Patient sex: F
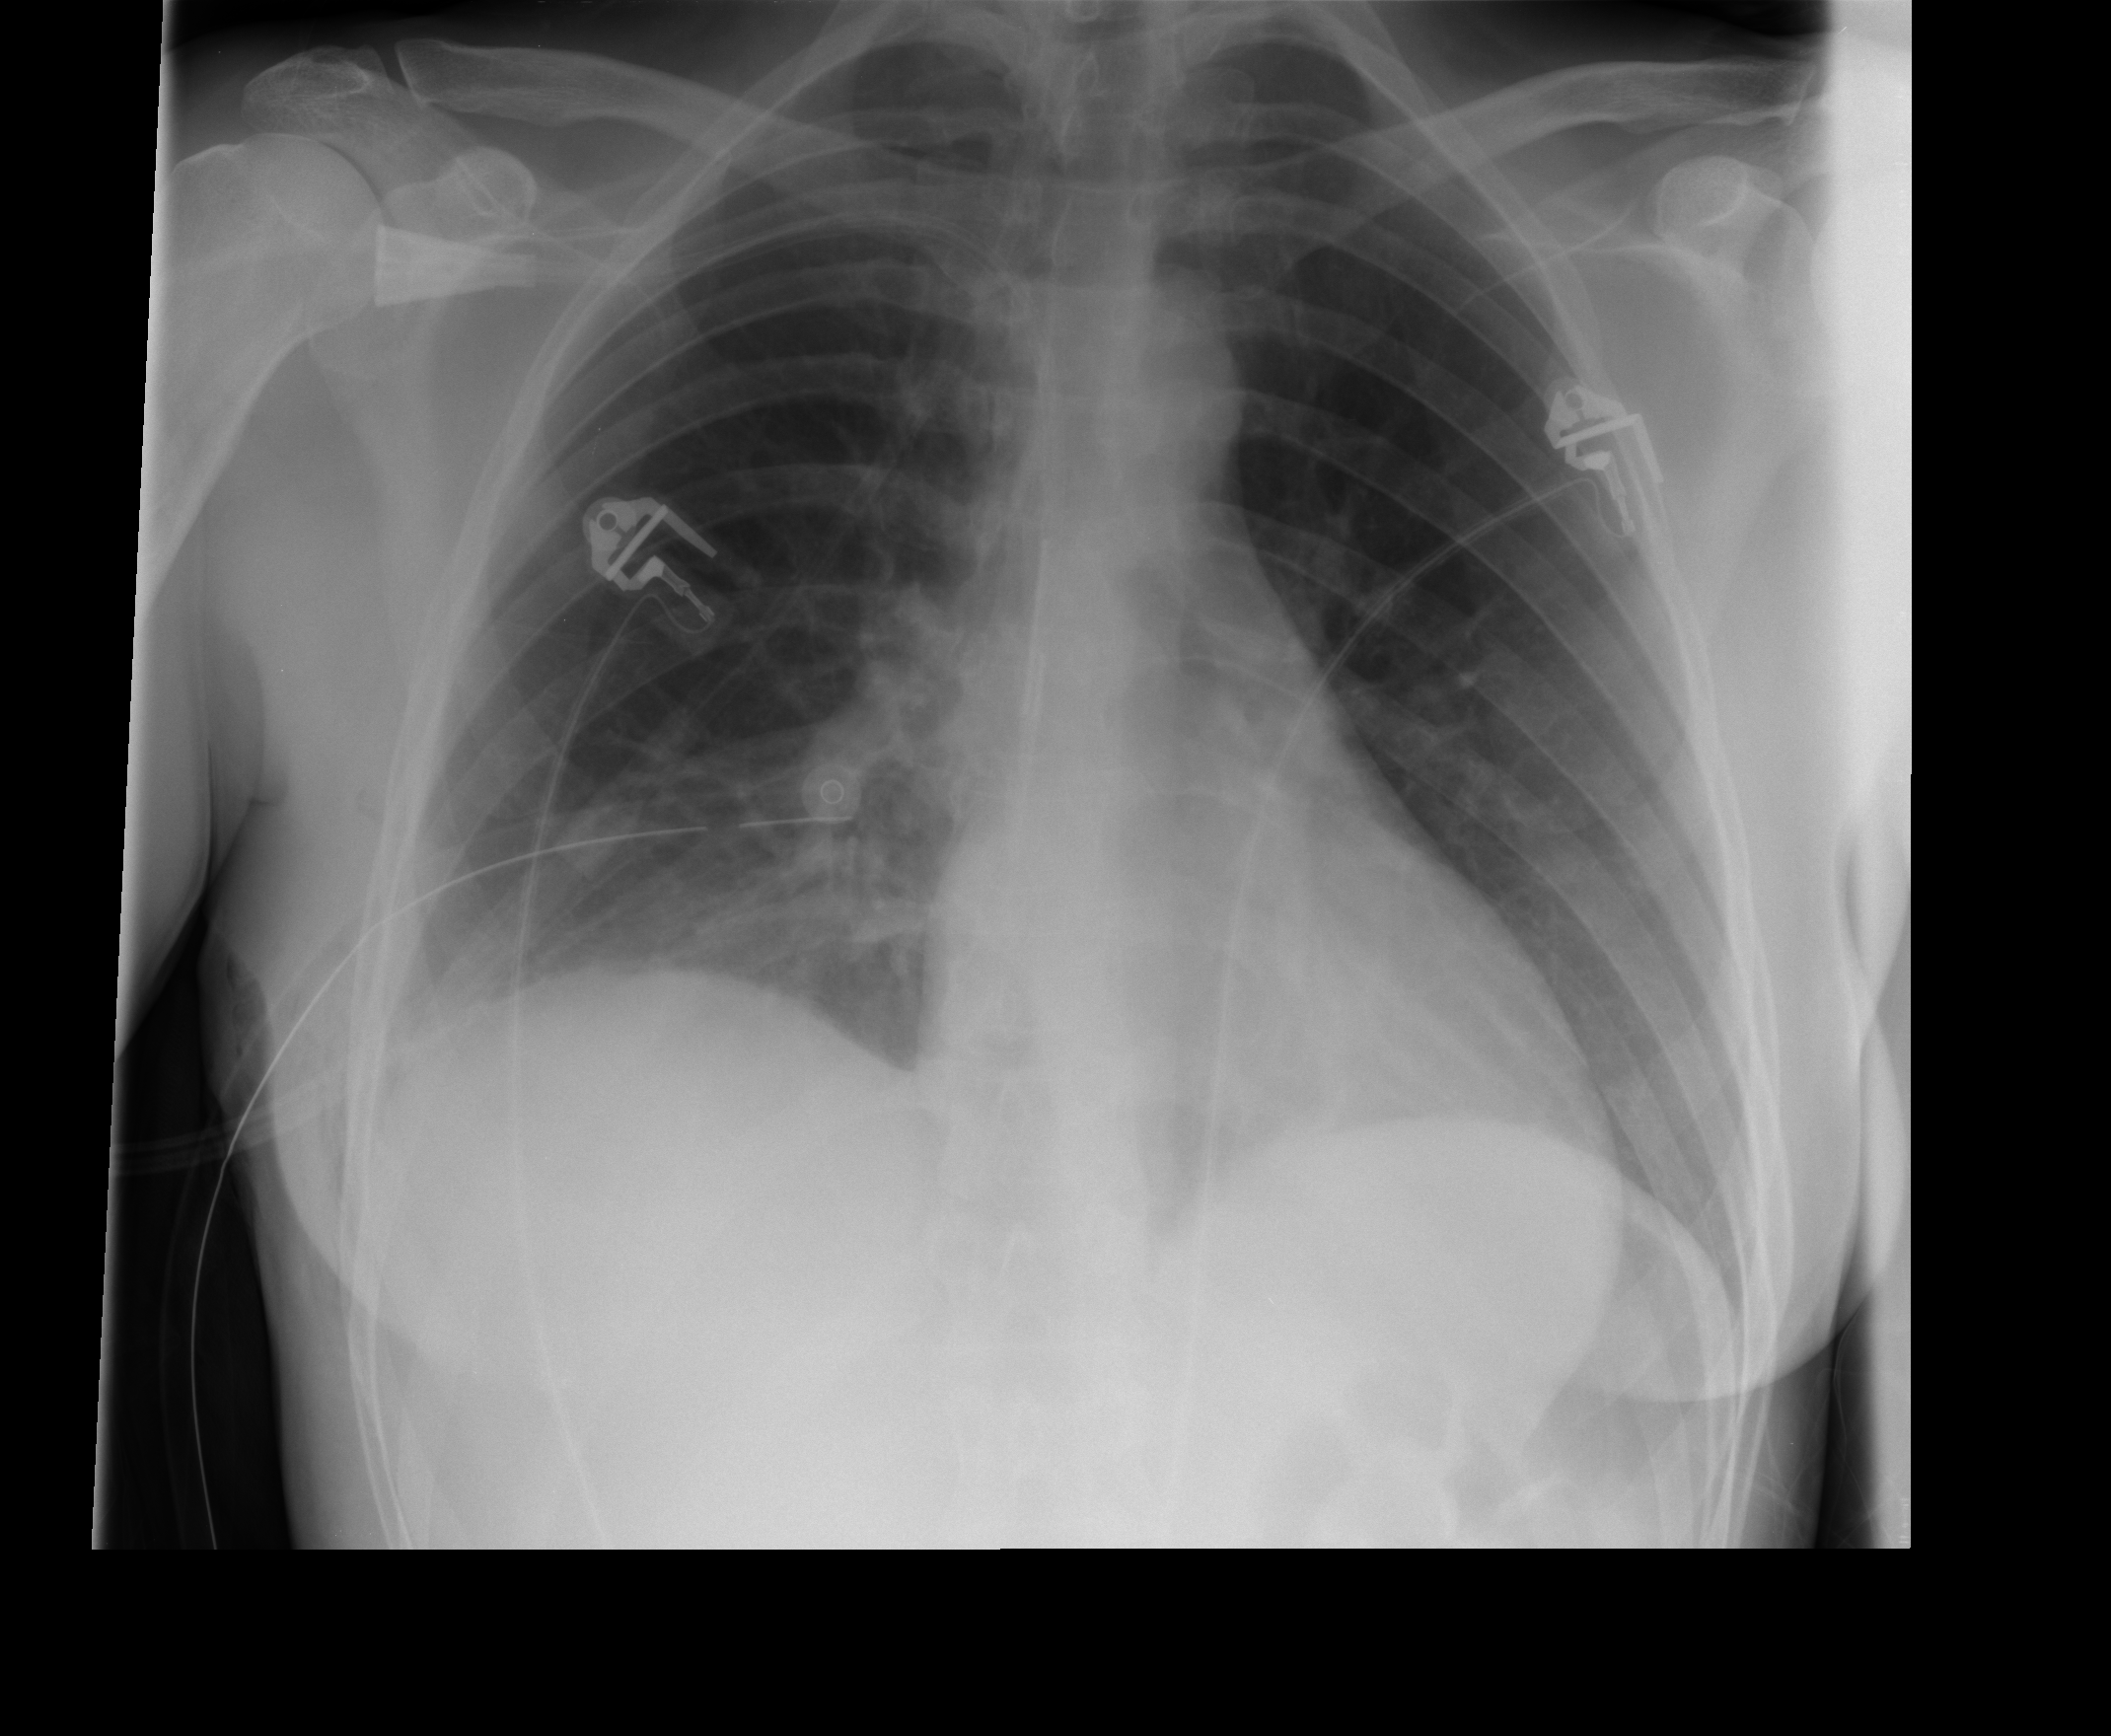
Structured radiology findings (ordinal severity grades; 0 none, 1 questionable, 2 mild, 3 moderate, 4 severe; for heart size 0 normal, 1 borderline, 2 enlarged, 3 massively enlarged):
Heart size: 0
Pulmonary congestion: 0
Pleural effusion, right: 1
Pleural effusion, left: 0
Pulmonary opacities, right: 0
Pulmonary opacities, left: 0
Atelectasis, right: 1
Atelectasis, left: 0